Question: im trying to work with the menustrip and i have the helpToolStripMenuItem_Click may someone help me the code on how to put the documentation i.e if i click help a new window show appear with documentation like this picture i capture from a vlc help button

any ideas this is my empty code
'''
private void helpToolStripMenuItem_Click(object sender, EventArgs e)
{
}
'''
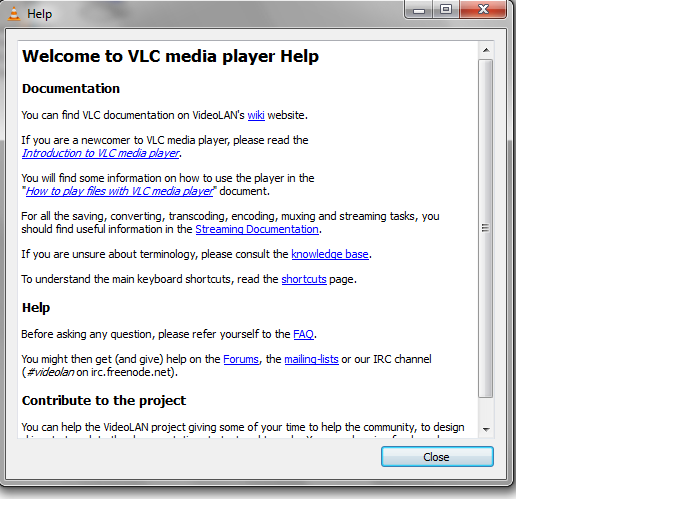
Answer: Make form (for example with name frm_Help) with RichTextBox and Button
In Richtextbox add all text (read this <URL>
In button event click add
'''
{
Close();
}
'''
Somewhere where you want to show this form add
'''
{
frm_Help frm=new frm_Help;
frm.ShowDialog();
}
'''